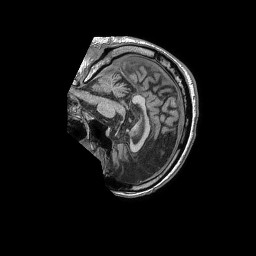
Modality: T1w
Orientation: sagittal
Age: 76
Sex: male
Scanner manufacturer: philips
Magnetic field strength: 1.5 T
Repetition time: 0.007752 s
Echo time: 0.003537 s